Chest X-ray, AP view. Patient: 43 years old, sex F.
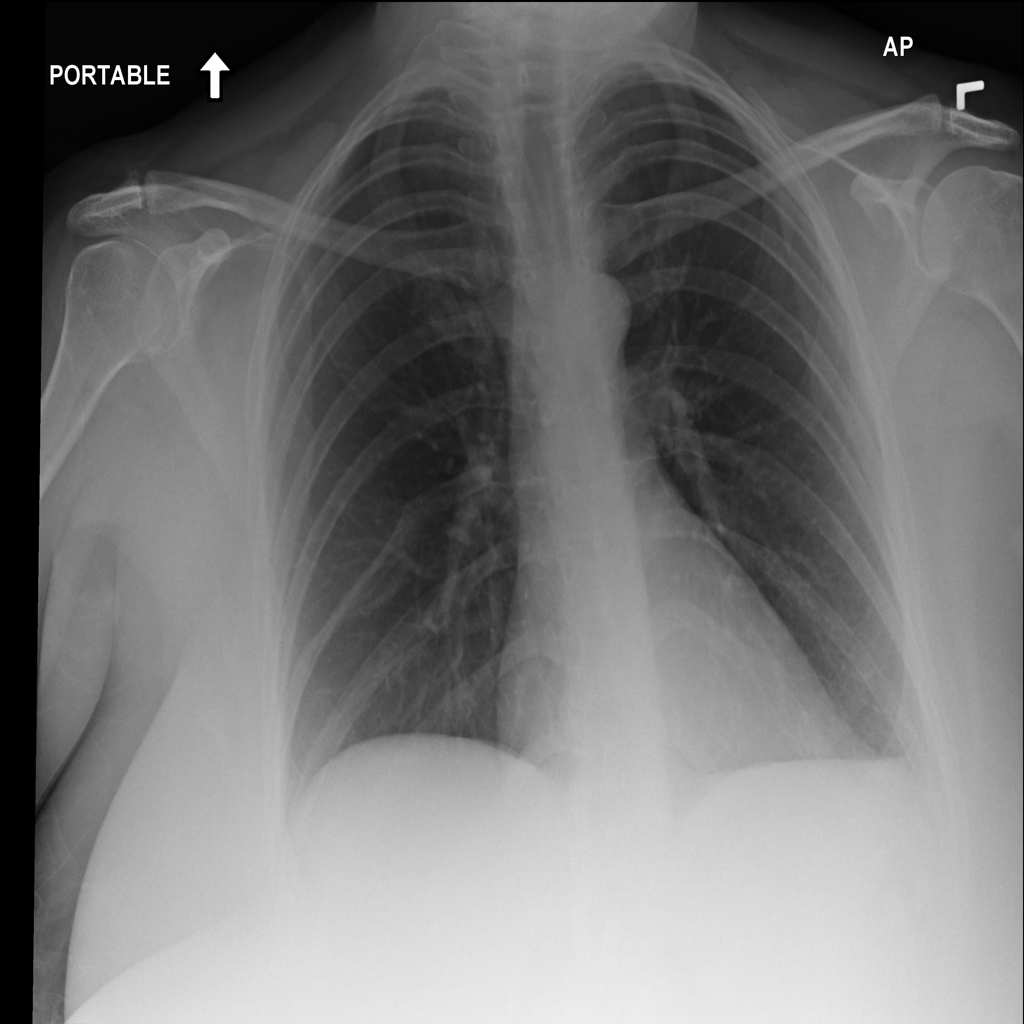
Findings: No Finding